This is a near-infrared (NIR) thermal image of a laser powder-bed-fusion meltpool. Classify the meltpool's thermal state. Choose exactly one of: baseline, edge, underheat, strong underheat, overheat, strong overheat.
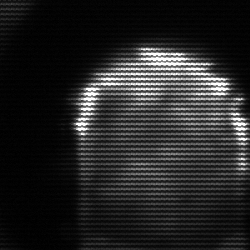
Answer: baseline